Interaction volume radius: 10 \u00c5
Interaction volume height: 15 \u00c5
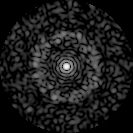
Disorder parameter: 0.8298